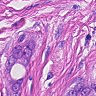
Metastatic tissue present: yes